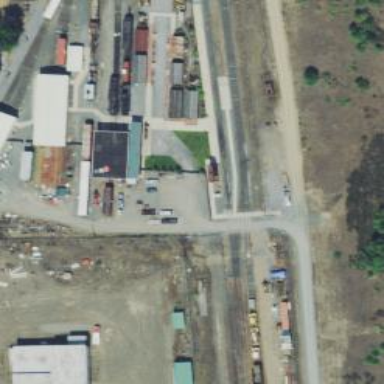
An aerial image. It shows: Preserved rail yard with railway tracks.